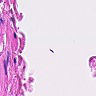
Metastatic tissue present: no